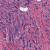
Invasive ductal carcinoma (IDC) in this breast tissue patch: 1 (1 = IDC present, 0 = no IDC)